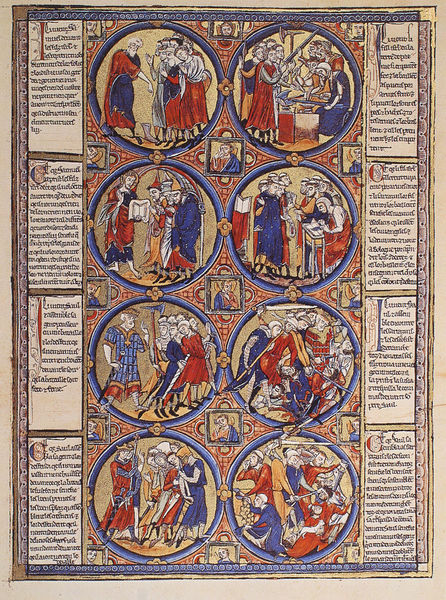
Titel: Wiener Bible Moralisée
Institution: Wien, Österreichische Nationalbibliothek
Schlagwörter: blau, kampf, gelb, braun, fenster, frankreich, rot, bibel, geschichte, bild, gold, krone, rund, rundbild, engel, farbig, schrift, bilder, farbe, könig, brot, zeigen, buch, illustration, schwert, text, waffen, buchstabe, buchstaben, kreise, kämpfen, buchseite, quadrate, werkzeug, christus, jesus, schreiben, axt, mittelalter, mönche, heilige, beil, miniatur, szenen, handschrift, latein, erzählung, apostel, buchillustration, buchmalerei, majuskel, medailon, illumination, bilderbibel, bible moralisée, pergamen